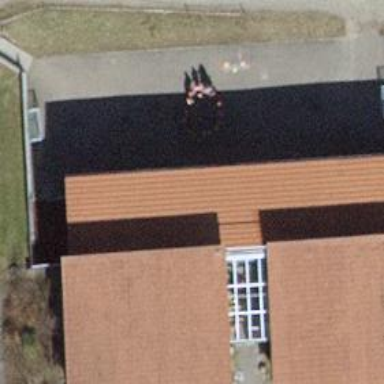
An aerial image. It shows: Kindergarten.